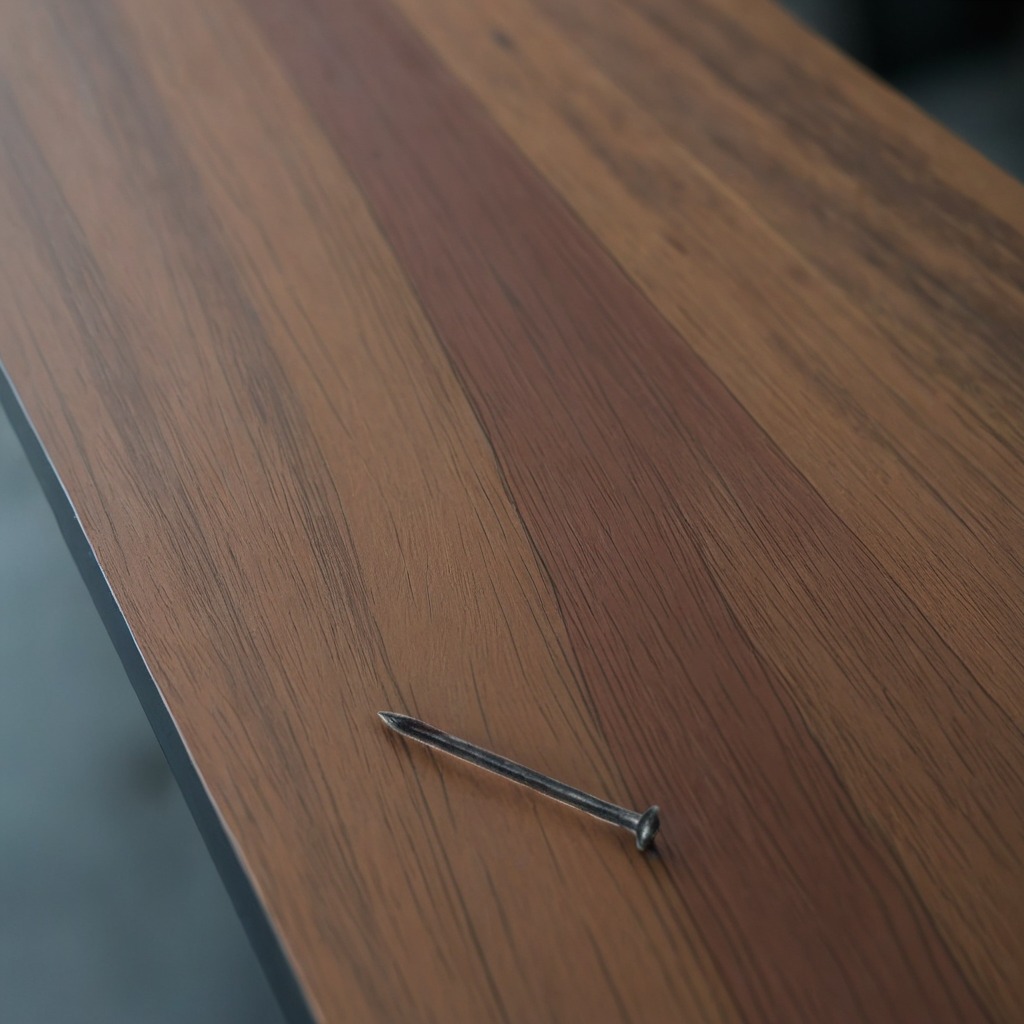
An iron nail is lying on the table.